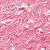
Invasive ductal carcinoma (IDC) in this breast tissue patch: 0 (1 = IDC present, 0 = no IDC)